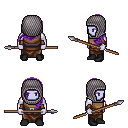
a pixel art fantasy rpg character, male body template, dark elf, purple skin, leather chest armor, robe skirt, purple left-swept hairstyle, chain hood, cloth bracers, black shoes, spear, four views (front, back, left, right), 2x2 character sprite sheet, small pixel art, hard edges, no anti-aliasing